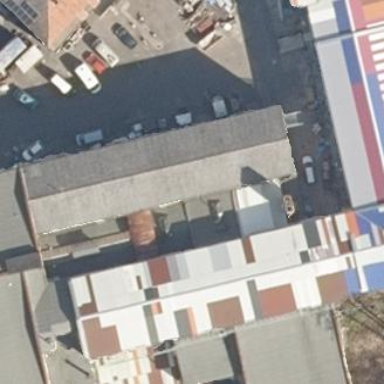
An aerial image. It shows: Industrial building.